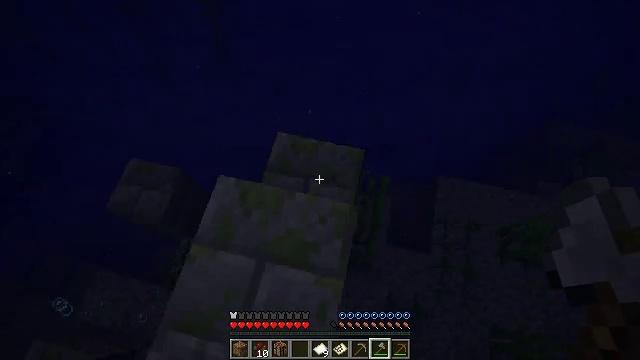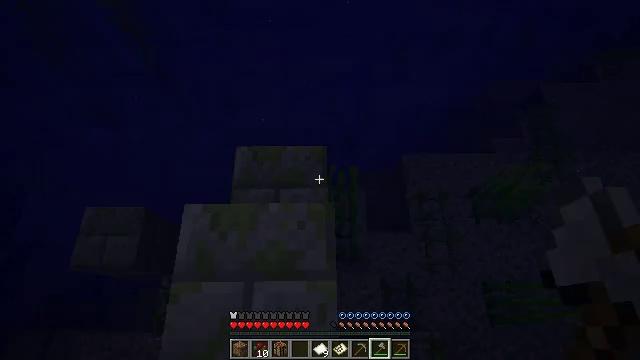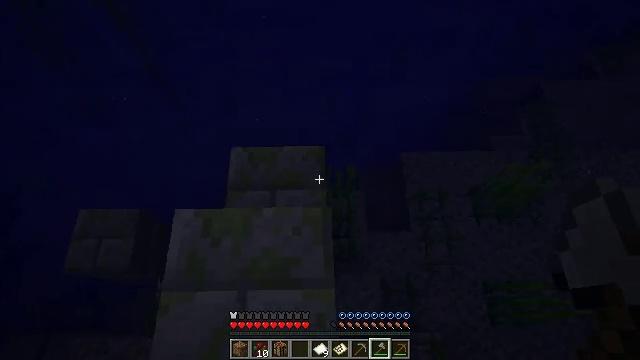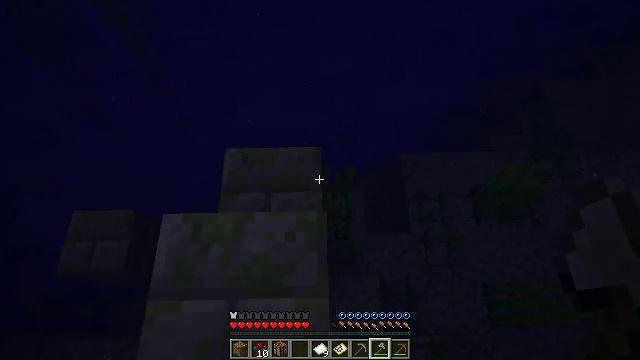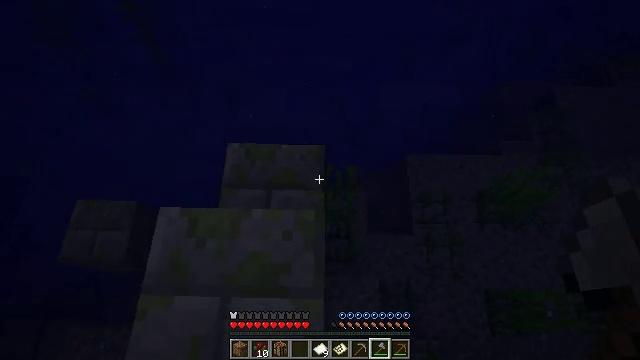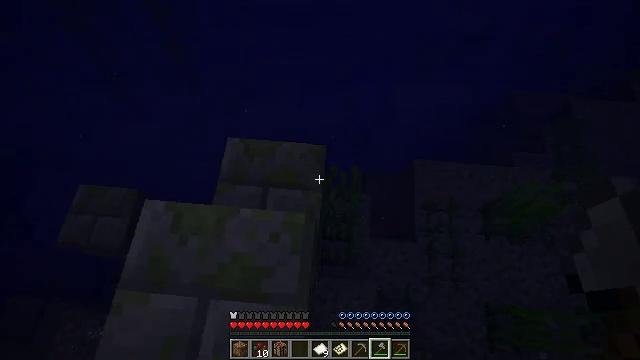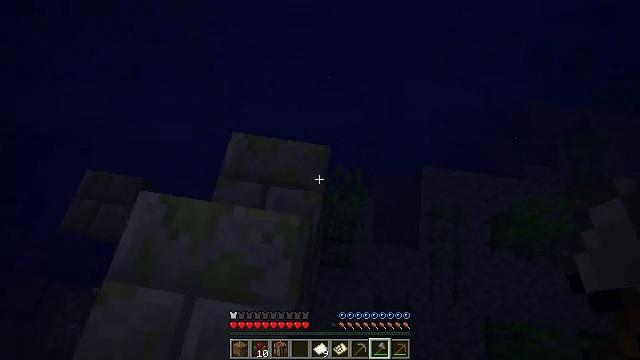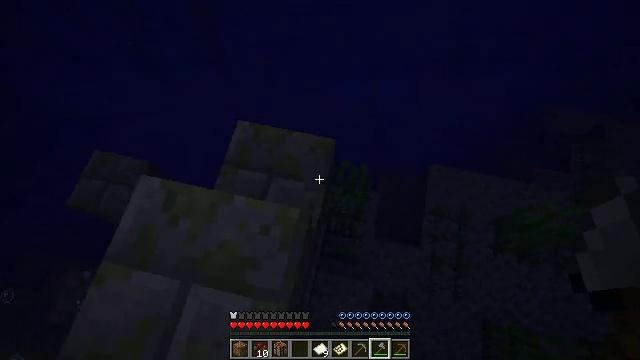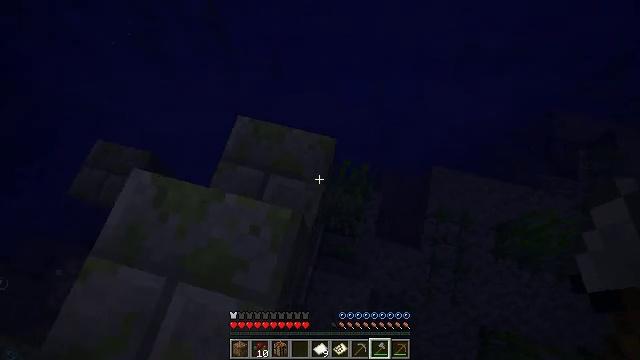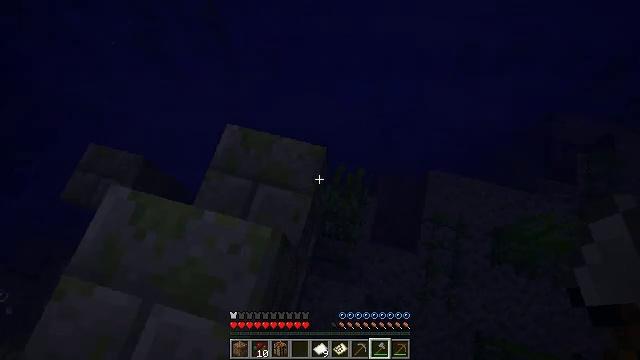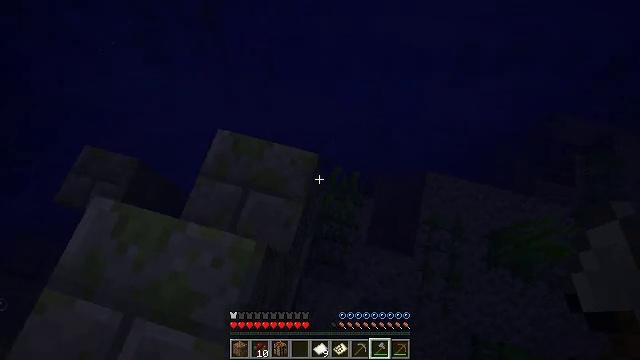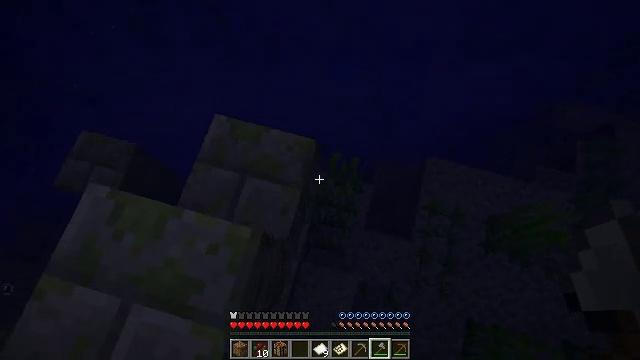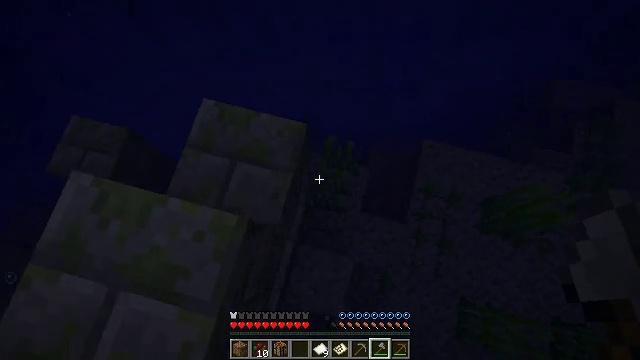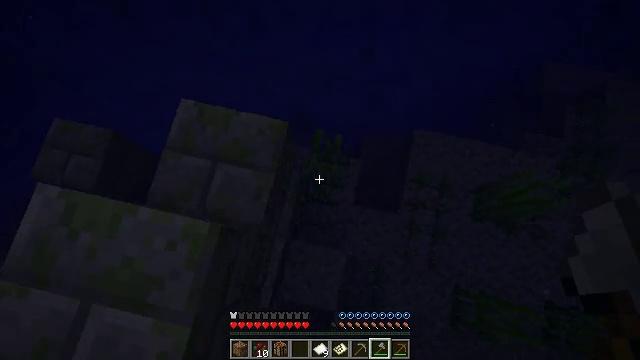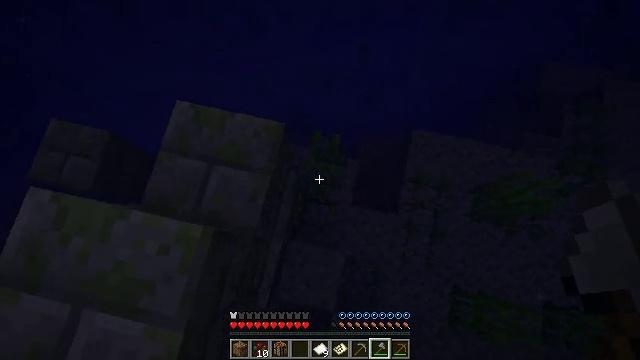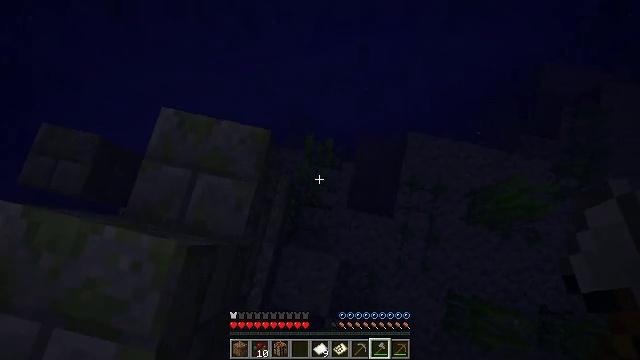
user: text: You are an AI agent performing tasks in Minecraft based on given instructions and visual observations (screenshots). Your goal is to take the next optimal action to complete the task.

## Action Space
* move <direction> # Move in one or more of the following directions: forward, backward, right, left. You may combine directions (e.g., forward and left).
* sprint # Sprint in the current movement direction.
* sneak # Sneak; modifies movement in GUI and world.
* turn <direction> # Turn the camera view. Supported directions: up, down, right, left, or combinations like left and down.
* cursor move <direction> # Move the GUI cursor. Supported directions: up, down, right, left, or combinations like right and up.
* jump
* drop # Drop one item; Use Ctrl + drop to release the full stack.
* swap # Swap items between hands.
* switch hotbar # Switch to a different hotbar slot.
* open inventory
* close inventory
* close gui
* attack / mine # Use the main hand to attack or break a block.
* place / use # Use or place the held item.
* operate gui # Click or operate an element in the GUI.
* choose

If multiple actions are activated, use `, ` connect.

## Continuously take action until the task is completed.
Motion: motion action
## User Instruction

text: Harvest seagrass from the waterbed.
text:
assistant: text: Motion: move forward and move right, turn right
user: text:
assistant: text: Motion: move right
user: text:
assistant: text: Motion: move right
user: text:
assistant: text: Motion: move right, turn left
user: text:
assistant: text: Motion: move forward and move right, turn left
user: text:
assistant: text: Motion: move forward and move right, turn left
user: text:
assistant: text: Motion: move forward and move right, turn left and down
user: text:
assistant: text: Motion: move forward and move right, turn left
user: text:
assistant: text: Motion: move forward and move right
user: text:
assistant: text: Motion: move forward and move right
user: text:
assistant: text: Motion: move right, turn down
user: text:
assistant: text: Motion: move forward and move right, turn down
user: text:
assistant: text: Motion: move forward and move right, turn right and down
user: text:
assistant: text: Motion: move forward and move right
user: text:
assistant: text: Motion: move right
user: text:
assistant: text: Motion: move forward and move right
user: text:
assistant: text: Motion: move forward and move right
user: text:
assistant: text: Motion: move forward and move right
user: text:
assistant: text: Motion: move forward and move right, turn left and up
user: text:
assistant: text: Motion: move forward and move right, turn left
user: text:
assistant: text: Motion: move forward and move right, turn left and up
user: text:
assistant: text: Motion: move forward and move right, turn left and up
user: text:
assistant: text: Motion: move forward and move right, turn left and up
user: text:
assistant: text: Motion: move forward and move right, turn left and up
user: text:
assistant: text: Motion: move forward and move right, turn left and up
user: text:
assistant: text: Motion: move forward and move right, turn left and up
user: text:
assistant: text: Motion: move forward and move right, turn left and up
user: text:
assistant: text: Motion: move forward and move right, turn left and up
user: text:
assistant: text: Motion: move forward and move right, turn left and up
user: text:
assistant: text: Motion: move forward and move right, turn left and up